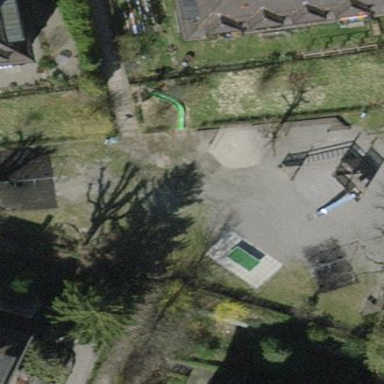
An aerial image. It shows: Playground area for leisure activities on the land.